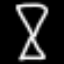
Label: hourglass